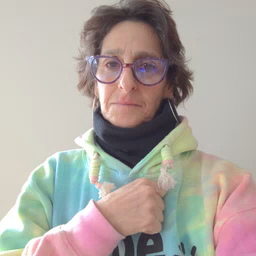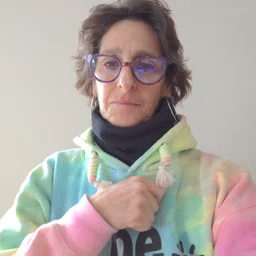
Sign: vacuum